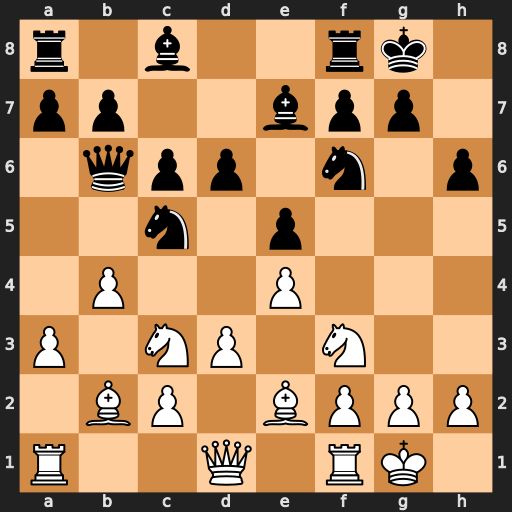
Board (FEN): r1b2rk1/pp2bpp1/1qpp1n1p/2n1p3/1P2P3/P1NP1N2/1BP1BPPP/R2Q1RK1
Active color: w
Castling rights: -
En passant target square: -
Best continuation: bxc5 Qxb2 Qd2